Field crop: maize
Growth stage: 2
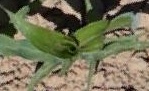
Species: maize